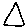
Label: triangle